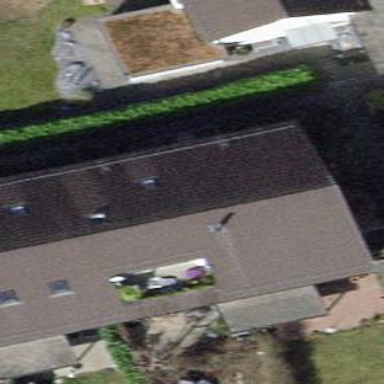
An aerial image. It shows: Terrace-style building with gabled roof.